Interaction volume radius: 5 \u00c5
Interaction volume height: 35 \u00c5
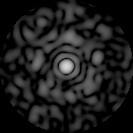
Disorder parameter: 0.8862